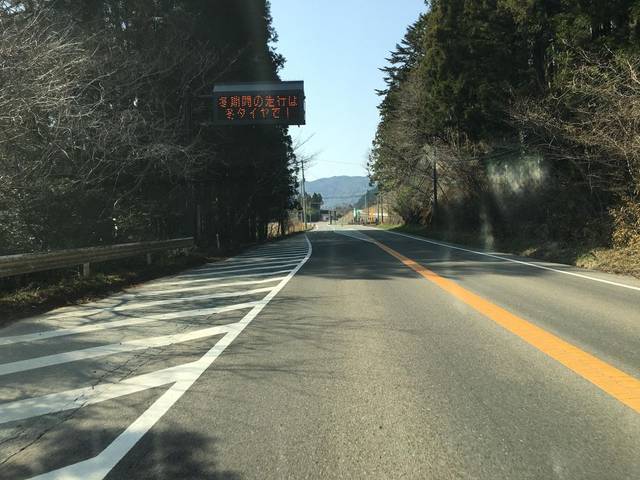
Region: Japan
Coordinates: 37.767, 140.849